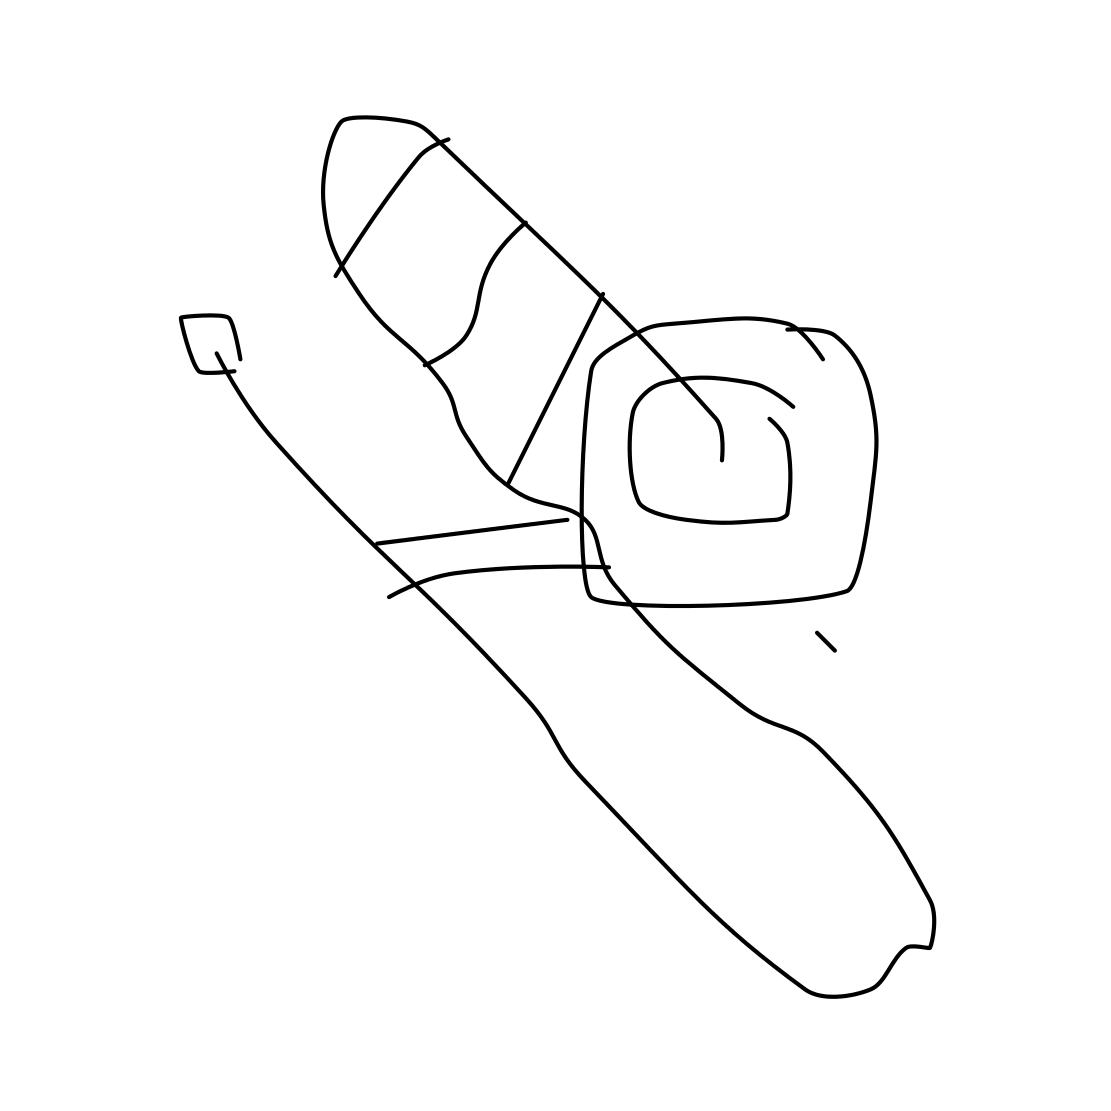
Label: trombone